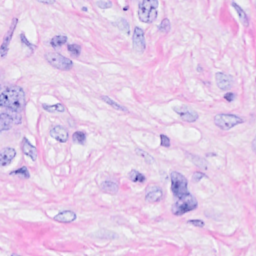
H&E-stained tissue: Breast